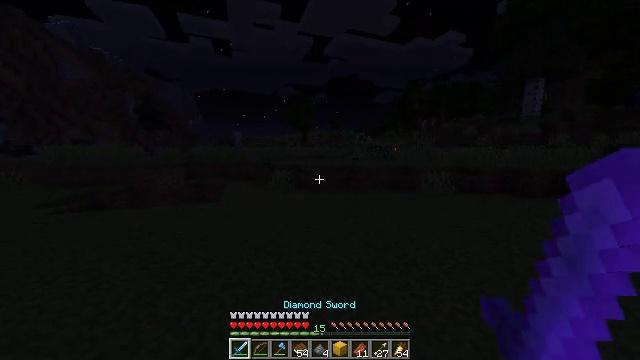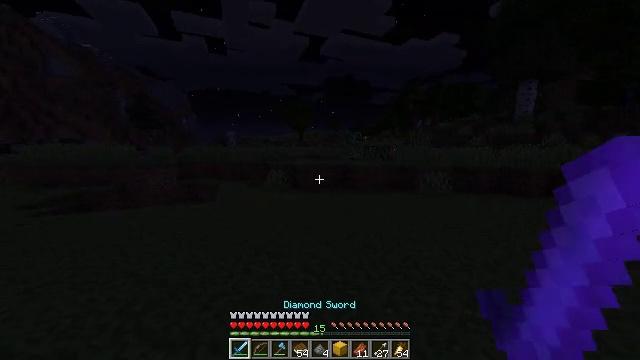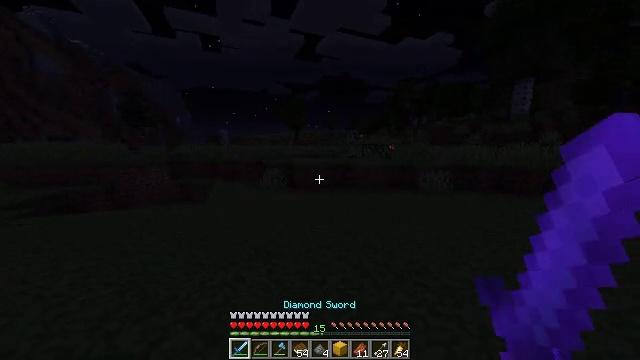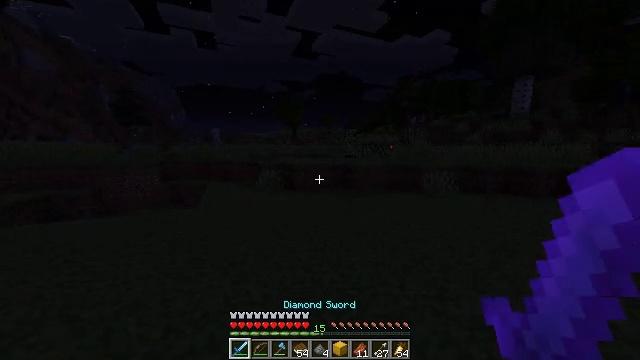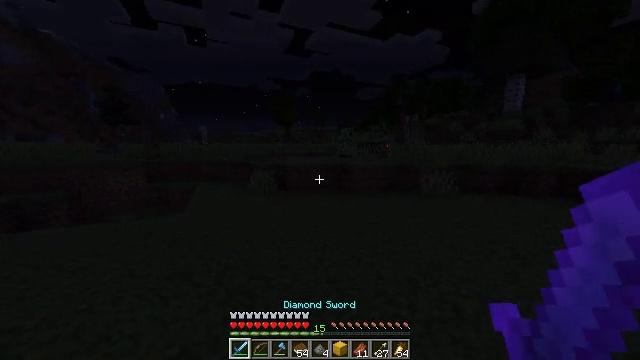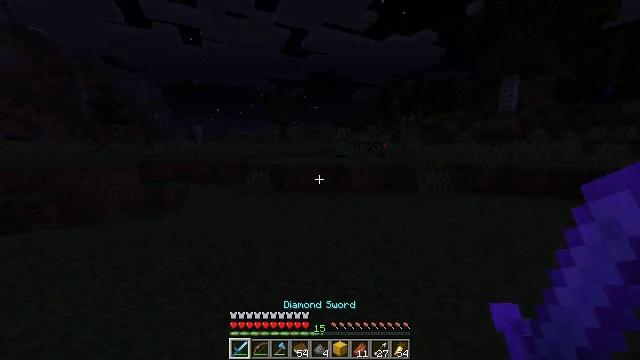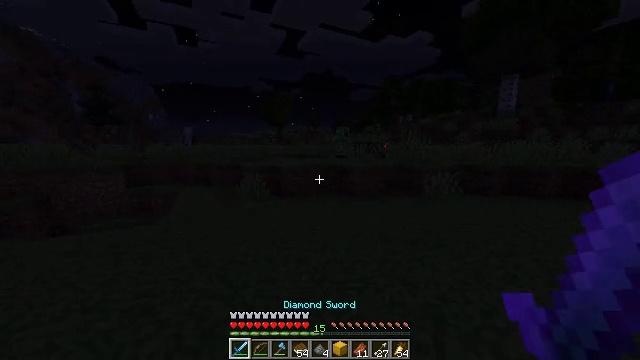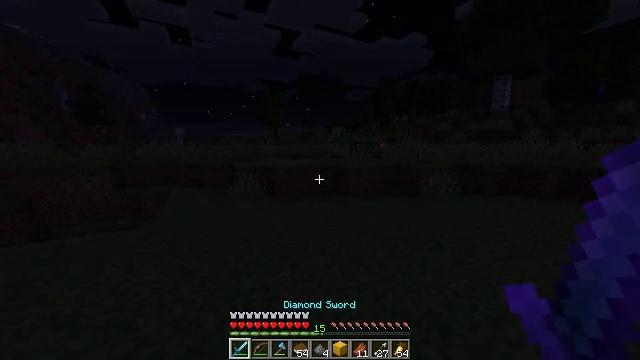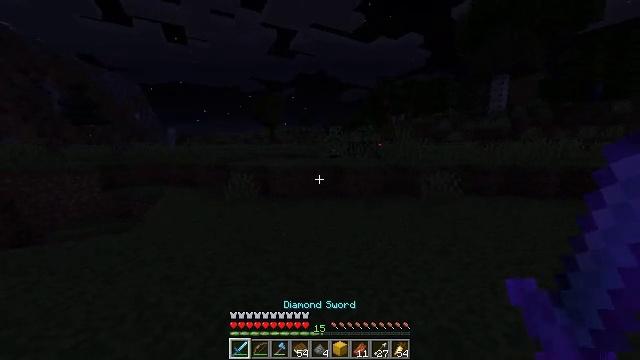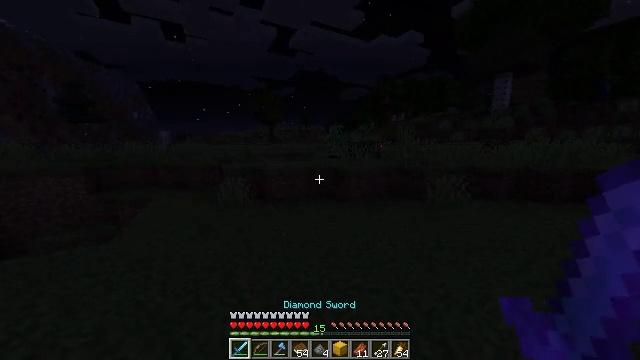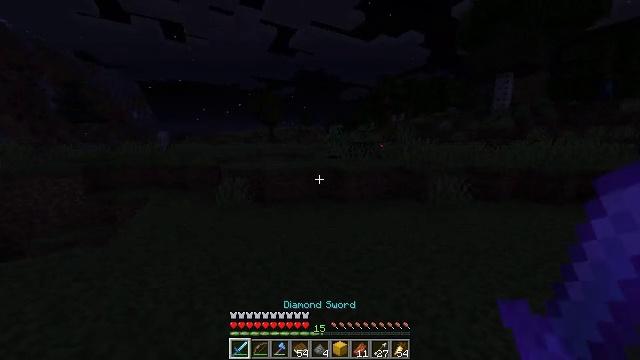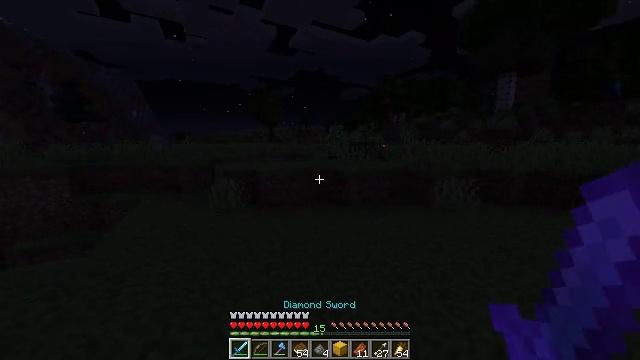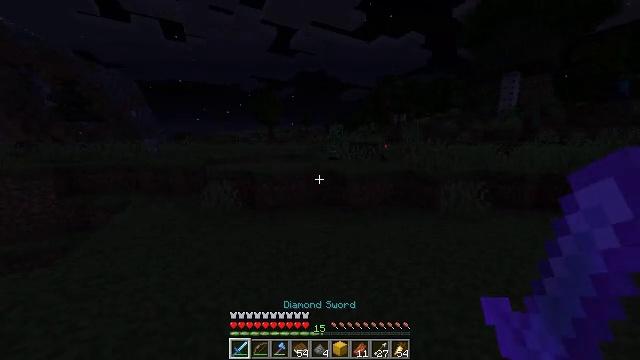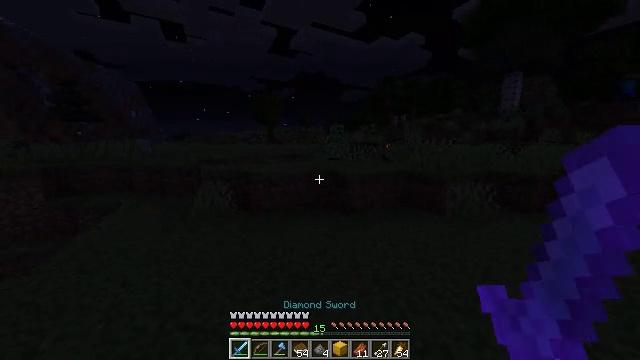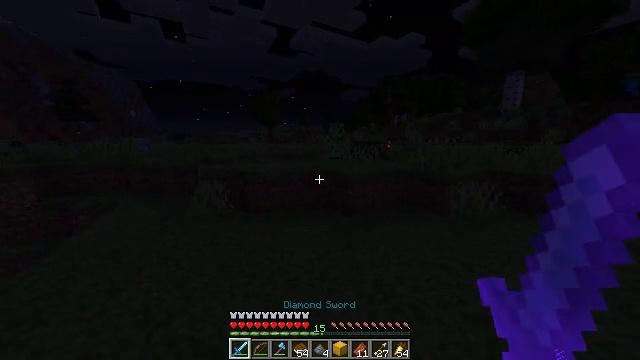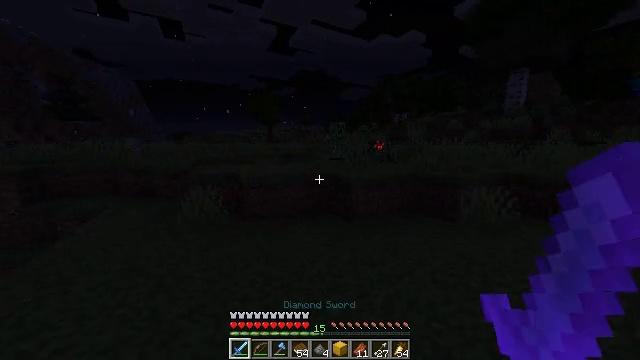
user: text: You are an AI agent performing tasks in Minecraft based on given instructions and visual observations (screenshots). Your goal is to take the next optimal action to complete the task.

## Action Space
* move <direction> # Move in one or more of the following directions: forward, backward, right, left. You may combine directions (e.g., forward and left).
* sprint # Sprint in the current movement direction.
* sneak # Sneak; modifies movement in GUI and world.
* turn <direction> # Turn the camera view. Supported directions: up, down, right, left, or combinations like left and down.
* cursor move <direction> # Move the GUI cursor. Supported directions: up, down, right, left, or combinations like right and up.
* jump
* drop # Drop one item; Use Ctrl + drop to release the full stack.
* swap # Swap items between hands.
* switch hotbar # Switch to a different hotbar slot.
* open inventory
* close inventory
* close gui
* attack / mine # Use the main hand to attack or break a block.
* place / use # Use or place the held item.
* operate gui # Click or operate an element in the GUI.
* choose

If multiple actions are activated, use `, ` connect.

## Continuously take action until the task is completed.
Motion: motion action
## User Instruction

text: Kill a creeper.
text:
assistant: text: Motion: move forward, sprint, turn right
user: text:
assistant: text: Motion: move forward, sprint, turn right
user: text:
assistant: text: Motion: move forward, sprint
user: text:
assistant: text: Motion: move forward, sprint, turn right
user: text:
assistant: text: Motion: move forward, sprint
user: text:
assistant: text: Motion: move forward, sprint
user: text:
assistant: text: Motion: move forward, sprint, turn right
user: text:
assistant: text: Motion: move forward, sprint
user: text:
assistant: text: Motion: move forward, sprint
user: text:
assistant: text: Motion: move forward, sprint
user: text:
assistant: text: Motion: move forward, sprint
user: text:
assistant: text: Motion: move forward, sprint
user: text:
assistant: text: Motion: move forward, sprint
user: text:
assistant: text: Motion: move forward, sprint
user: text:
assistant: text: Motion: move forward, sprint
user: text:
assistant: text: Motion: move forward, sprint
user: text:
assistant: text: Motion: move forward, sprint
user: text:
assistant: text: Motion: move forward, sprint, turn right
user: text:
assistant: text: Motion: move forward, sprint
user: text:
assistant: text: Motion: move forward, sprint
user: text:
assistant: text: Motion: move forward, sprint
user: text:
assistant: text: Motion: move forward, sprint
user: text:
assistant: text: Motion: move forward, sprint
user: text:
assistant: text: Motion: move forward, sprint
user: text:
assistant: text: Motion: move forward, sprint
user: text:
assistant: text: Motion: move forward, sprint
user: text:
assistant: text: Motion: move forward, sprint
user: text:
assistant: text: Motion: move forward, sprint
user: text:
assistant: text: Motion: move forward, sprint, jump
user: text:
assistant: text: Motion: move forward, sprint, jump